Question: I'm trying to reproduce the Google Keep, Gmail, etc ActionBar change effects.
Like image bellow, when the user select a note or a mail, the action bar changes using its effects.
I would like to do the same.
Any help?

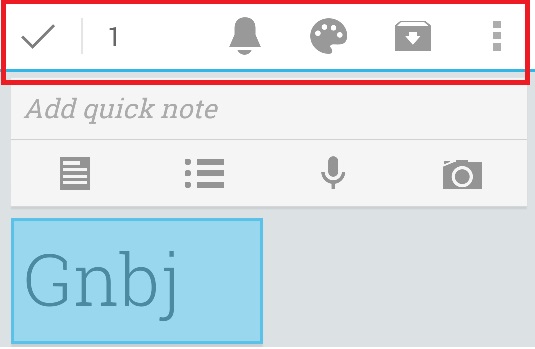
Answer: Looks like it's relatively new ability, called <URL>.
Simply put, it's just specific 'context' menu for long-selected item. I think that the link above provides enough information. However, below is some simple example on how to use it:
:
'''
<RelativeLayout
xmlns:android="http://schemas.android.com/apk/res/android"
android:layout_height="match_parent"
android:layout_width="match_parent"
android:clipChildren="false"
android:id="@+id/root">
<Button
android:layout_width="wrap_content"
android:layout_height="wrap_content"
android:id="@+id/button"
android:text="Do Long Press"
android:layout_centerHorizontal="true"
android:layout_alignParentTop="true"
android:layout_marginTop="5dp" />
</RelativeLayout>
'''
:
'''
<menu xmlns:android="http://schemas.android.com/apk/res/android">
<item android:icon="@android:drawable/ic_menu_close_clear_cancel"
android:title="close"
android:showAsAction="always"
android:id="@+id/close_menu" />
</menu>
'''
:
'''
public class MyActivity extends Activity implements ActionMode.Callback {
@Override
protected void onCreate(Bundle savedInstanceState) {
super.onCreate(savedInstanceState);
setContentView(R.layout.main);
findViewById(R.id.button).setOnLongClickListener(new View.OnLongClickListener() {
@Override
public boolean onLongClick(final View v) {
startActionMode(MyActivity.this);
return true;
}
});
}
@Override
public boolean onCreateActionMode(final ActionMode mode, final Menu menu) {
// Inflate a menu resource providing context menu items
MenuInflater inflater = mode.getMenuInflater();
inflater.inflate(R.menu.context_menu, menu);
return true;
}
@Override
public boolean onPrepareActionMode(final ActionMode mode, final Menu menu) {
// TODO: auto-generated block
return false;
}
@Override
public boolean onActionItemClicked(final ActionMode mode, final MenuItem item) {
switch (item.getItemId()) {
case R.id.close_menu:
mode.finish(); // Action picked, so close the CAB
return true;
default:
return false;
}
}
@Override
public void onDestroyActionMode(final ActionMode mode) {
// TODO: auto-generated block
}
}
'''
It looks like the following:

Execute Long press

Please note, that 'V' item is default one and in context_menu.xml I've provided only 'X' item.